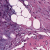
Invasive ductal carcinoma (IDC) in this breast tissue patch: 1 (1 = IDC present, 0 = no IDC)